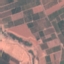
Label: PermanentCrop